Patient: sex M, age 83
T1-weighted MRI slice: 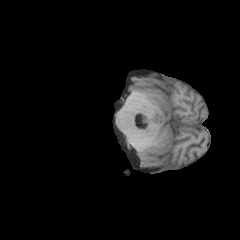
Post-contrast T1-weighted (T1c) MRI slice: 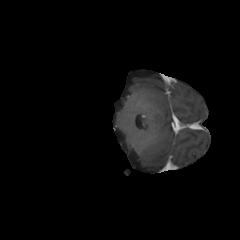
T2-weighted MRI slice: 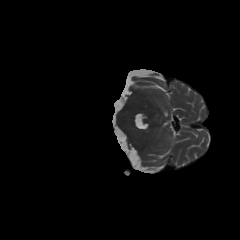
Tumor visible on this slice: no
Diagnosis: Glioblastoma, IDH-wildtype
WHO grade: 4